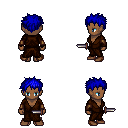
a pixel art fantasy rpg character, female body template, human, dark skin, brown robe, teal pants, blue bedhead hairstyle, cloth bracers, brown shoes, dagger, four views (front, back, left, right), 2x2 character sprite sheet, small pixel art, hard edges, no anti-aliasing